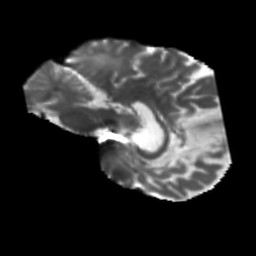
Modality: T2w
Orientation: sagittal
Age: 57
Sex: male
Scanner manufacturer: siemens
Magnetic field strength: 3 T
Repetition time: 5.25 s
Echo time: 0.08 s